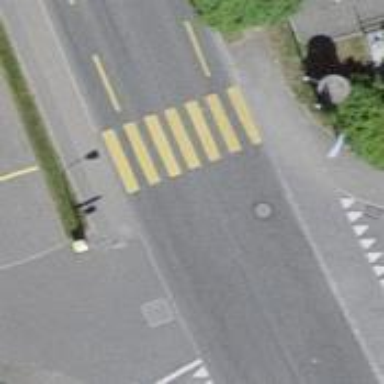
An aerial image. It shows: Secondary road with asphalt surface. There are sidewalks on both sides and designated cycle lane.